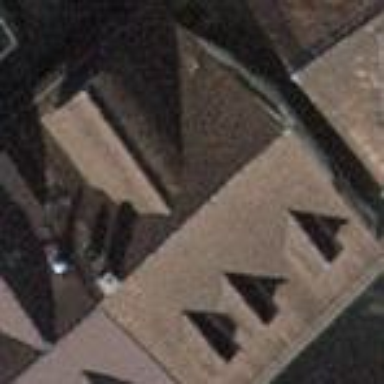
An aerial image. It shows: Building with gabled roof covered in roof tiles. The roof orientation is across the structure.